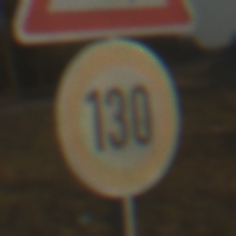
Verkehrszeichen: Geschwindigkeit130
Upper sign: SeitenwindVonRechts
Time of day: SunriseSunset
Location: Outdoor (RoadRail)
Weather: Clear
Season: NotSpecified
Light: Natural